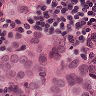
Metastatic tissue present: yes